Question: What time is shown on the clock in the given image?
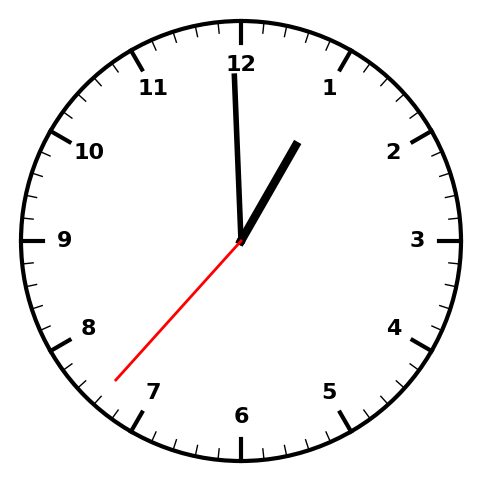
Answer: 12:59:37